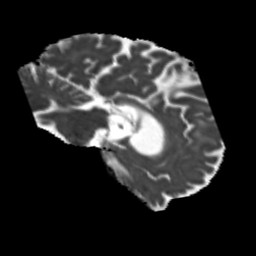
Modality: MD
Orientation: sagittal
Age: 55
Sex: male
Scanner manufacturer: siemens
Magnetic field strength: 3 T
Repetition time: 5.25 s
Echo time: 0.08 s